Field crop: maize
Growth stage: 1
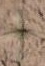
Species: salsola